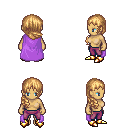
a pixel art fantasy rpg character, female body template, human, tanned skin, lavender cape, magenta pants, light blonde right-swept hairstyle, gold boots, four views (front, back, left, right), 2x2 character sprite sheet, small pixel art, hard edges, no anti-aliasing